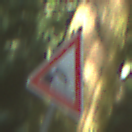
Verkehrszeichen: Ufer
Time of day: Midday
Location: Outdoor (Nature)
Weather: Clear
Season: NotSpecified
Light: Natural